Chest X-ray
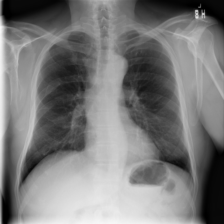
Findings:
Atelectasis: negative
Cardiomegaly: negative
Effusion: negative
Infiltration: negative
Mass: negative
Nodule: negative
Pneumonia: negative
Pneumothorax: negative
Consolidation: negative
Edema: negative
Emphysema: negative
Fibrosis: negative
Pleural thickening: negative
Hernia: negative